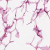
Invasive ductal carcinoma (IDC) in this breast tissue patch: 0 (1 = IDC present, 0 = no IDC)